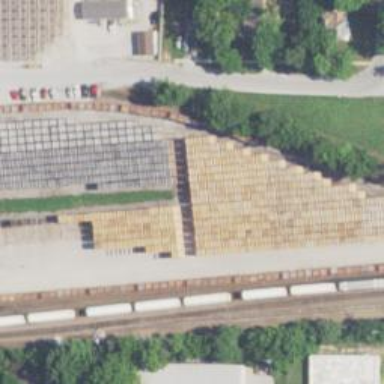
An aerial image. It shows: Railway siding with rails.